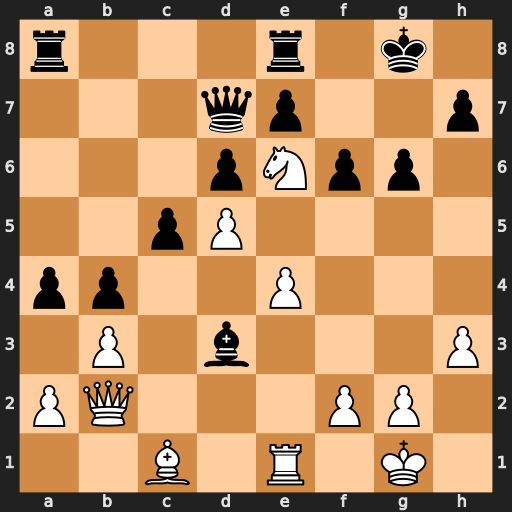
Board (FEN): r3r1k1/3qp2p/3pNpp1/2pP4/pp2P3/1P1b3P/PQ3PP1/2B1R1K1
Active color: w
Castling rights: -
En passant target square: -
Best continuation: Qd2 axb3 axb3